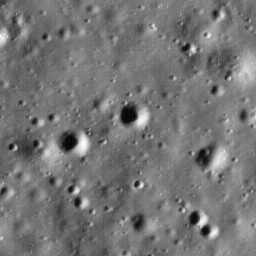
Host type: hard_negative
Lunar coordinates: latitude -26.254, longitude -79.618